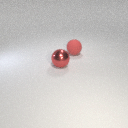
large red metal sphere in front of large red rubber sphere